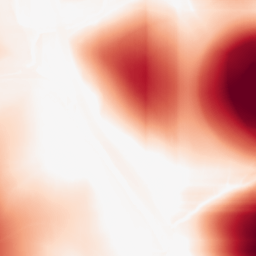
Category: morphological
Decomposition family: rolling_ball
Decomposition parameters: radius: 100
Upsampling method: cubic_catmull_rom
Upsampling parameters: scale: 2
Upsampling scale: 2